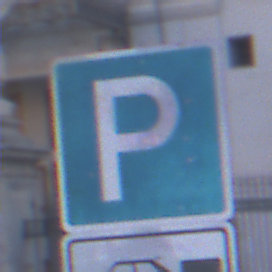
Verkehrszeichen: Parken
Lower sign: HinweisDurchSinnbild15
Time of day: SunriseSunset
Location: Outdoor (Urban)
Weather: PartlyCloudy
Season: NotSpecified
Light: Natural